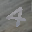
Label: 4